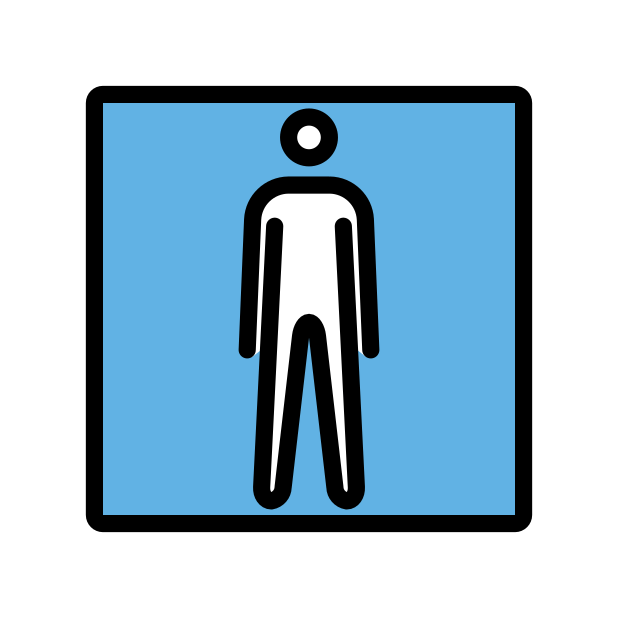
men’s room